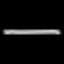
Label: line